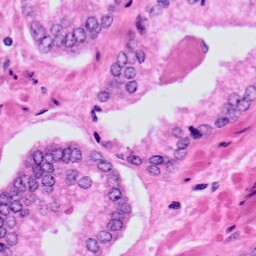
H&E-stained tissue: Prostate